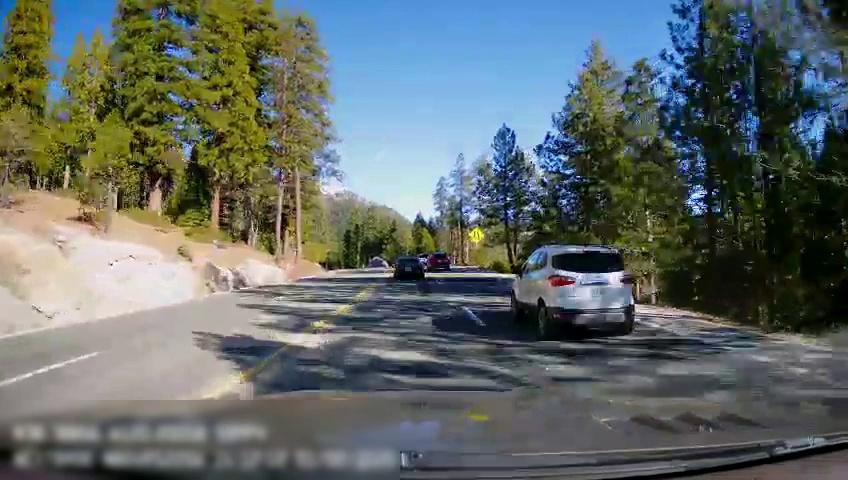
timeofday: Day
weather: Sunny
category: Drivable Space
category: Vehicles | Car
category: Vehicles | SUV
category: Vehicles | SUV
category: Lanes | Current Lane
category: Lanes | Current Lane
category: Lanes | Alternate Lane
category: Lanes | Opposite Lane
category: Lanes | Opposite Lane
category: Traffic | Signs